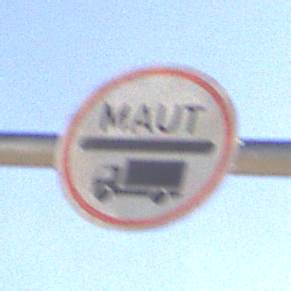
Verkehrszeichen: Mautpflicht
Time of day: MorningAfternoon
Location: Outdoor (Nature)
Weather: Clear
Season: NotSpecified
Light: Natural